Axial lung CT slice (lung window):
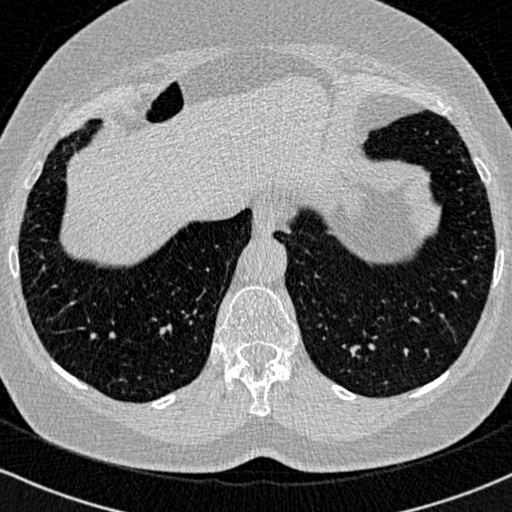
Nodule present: no